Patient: sex F, age 59
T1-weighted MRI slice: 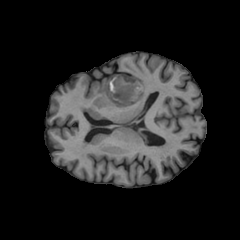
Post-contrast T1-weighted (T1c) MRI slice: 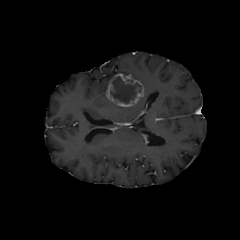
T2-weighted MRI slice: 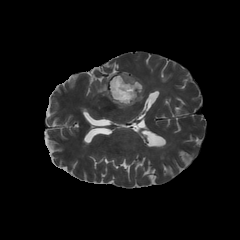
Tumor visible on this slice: yes
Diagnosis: Glioblastoma, IDH-wildtype
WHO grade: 4